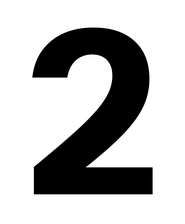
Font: InstrumentSans_Bold